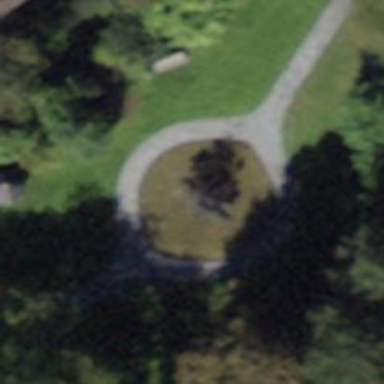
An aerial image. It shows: Fountain.